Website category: sports
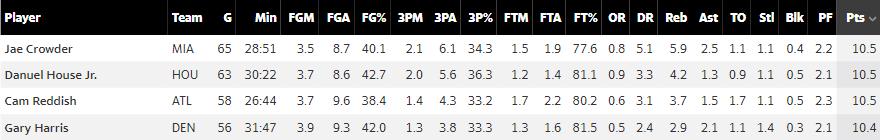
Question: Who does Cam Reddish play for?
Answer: ATL

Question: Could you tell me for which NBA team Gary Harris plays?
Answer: DEN

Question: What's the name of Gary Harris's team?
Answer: DEN

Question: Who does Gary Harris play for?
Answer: DEN

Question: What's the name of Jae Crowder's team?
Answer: MIA

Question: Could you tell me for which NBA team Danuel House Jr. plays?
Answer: HOU

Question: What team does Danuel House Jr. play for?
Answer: HOU

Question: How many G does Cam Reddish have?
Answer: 58

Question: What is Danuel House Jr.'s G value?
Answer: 63

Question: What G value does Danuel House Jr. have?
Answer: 63

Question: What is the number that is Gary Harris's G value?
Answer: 56

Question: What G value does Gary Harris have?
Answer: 56

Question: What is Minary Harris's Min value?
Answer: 31:47

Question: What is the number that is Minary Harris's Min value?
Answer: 31:47

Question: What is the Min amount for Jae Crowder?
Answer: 28:51

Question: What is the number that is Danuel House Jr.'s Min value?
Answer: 30:22

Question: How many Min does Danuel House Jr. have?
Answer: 30:22

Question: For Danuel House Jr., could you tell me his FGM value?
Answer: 3.7

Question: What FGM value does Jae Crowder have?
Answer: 3.5

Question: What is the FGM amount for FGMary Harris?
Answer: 3.9

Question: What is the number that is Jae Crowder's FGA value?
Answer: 8.7

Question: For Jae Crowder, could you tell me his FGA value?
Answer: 8.7

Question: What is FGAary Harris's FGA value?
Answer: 9.3

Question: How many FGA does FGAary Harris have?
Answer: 9.3

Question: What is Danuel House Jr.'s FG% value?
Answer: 42.7

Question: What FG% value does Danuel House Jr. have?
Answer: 42.7

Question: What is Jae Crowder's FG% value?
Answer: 40.1

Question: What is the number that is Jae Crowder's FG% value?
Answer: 40.1

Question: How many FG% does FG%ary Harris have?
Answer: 42.0

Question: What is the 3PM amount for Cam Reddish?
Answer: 1.4

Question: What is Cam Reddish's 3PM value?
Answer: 1.4

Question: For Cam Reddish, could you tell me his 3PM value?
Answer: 1.4

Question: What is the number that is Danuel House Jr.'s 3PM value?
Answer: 2.0

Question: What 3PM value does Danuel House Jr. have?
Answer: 2.0

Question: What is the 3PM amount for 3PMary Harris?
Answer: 1.3

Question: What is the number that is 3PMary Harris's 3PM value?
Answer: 1.3

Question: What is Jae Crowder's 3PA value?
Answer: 6.1

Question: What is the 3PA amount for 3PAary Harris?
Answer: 3.8

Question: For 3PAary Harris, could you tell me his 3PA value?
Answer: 3.8

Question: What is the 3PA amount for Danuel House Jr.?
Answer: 5.6

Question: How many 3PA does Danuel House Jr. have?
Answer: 5.6

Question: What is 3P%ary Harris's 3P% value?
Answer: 33.3

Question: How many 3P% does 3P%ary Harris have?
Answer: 33.3

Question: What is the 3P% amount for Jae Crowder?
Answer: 34.3

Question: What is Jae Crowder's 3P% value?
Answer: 34.3

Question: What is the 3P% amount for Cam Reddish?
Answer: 33.2

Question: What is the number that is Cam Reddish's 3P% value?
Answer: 33.2

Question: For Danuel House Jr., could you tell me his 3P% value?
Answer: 36.3

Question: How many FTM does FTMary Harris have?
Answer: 1.3

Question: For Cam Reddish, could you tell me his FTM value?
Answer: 1.7

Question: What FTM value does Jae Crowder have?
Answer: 1.5

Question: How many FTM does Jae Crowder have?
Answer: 1.5

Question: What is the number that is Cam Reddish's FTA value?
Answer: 2.2

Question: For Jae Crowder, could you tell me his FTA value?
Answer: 1.9

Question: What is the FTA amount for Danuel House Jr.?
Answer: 1.4

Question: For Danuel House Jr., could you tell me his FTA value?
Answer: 1.4

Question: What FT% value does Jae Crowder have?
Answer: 77.6

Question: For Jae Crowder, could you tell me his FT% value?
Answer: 77.6

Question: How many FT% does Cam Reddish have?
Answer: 80.2

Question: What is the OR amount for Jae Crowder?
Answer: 0.8

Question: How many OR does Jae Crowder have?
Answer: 0.8

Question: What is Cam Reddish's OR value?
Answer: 0.6

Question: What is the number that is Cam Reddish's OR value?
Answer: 0.6

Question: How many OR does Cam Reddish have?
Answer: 0.6